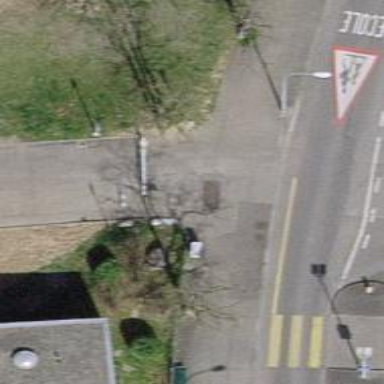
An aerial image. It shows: Lift gate barrier.